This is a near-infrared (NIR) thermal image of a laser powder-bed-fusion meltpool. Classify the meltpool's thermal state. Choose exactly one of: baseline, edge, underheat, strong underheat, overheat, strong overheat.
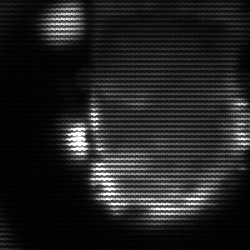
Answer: baseline